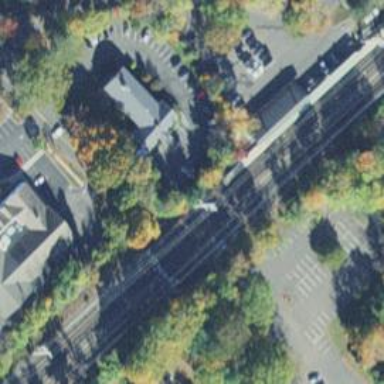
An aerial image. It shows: Platform at the railway station with shelter for public transport.